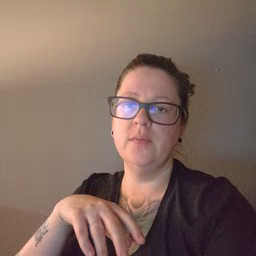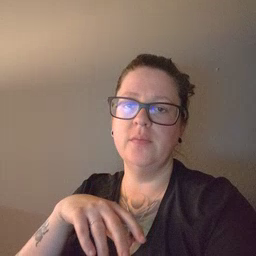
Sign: frog